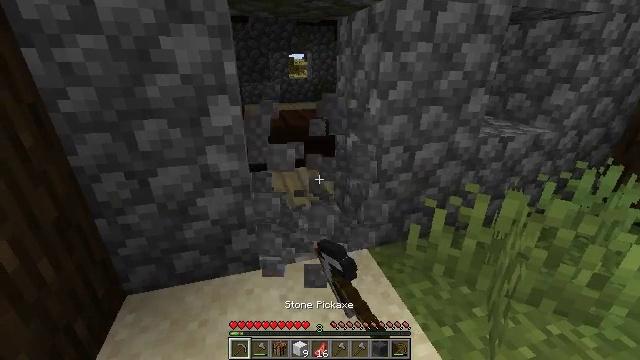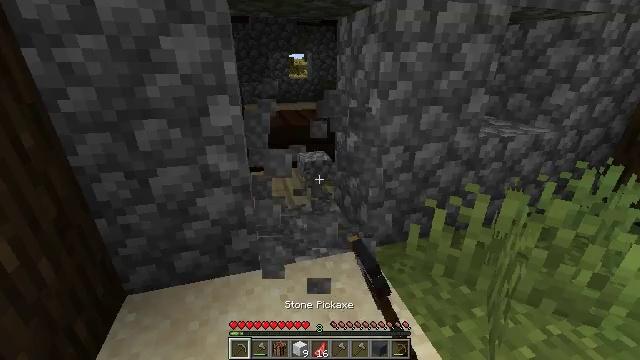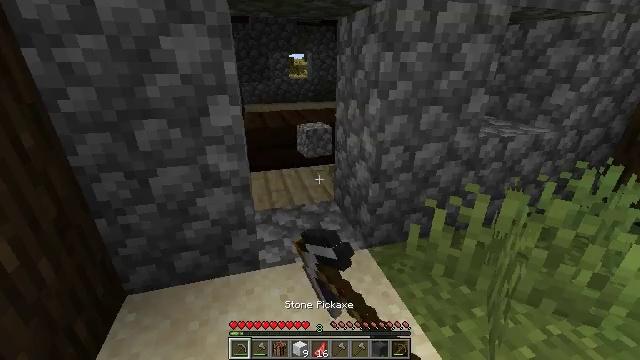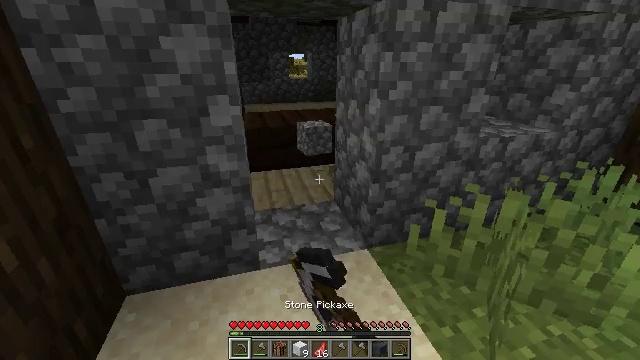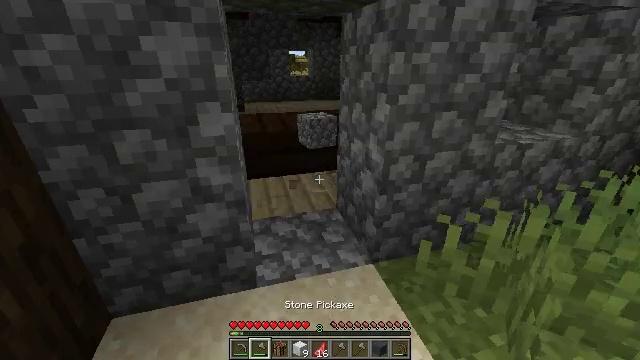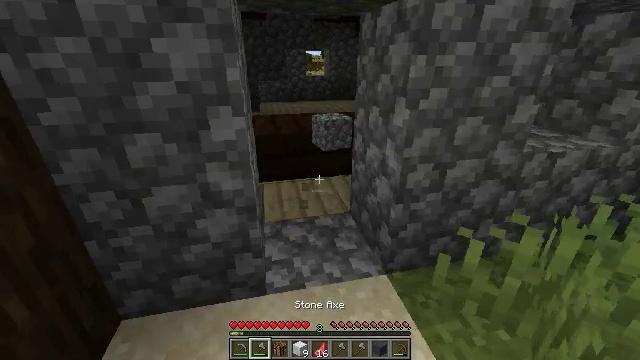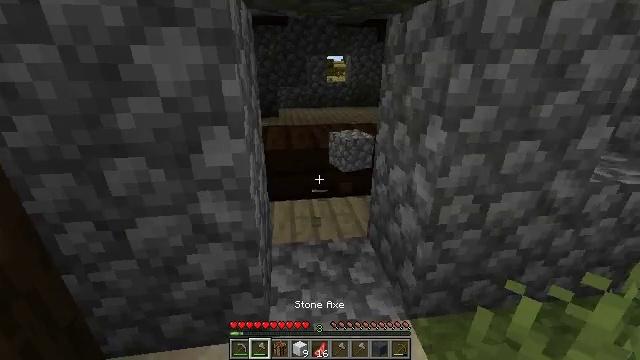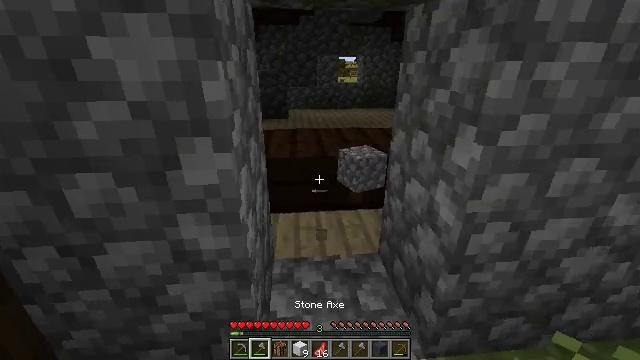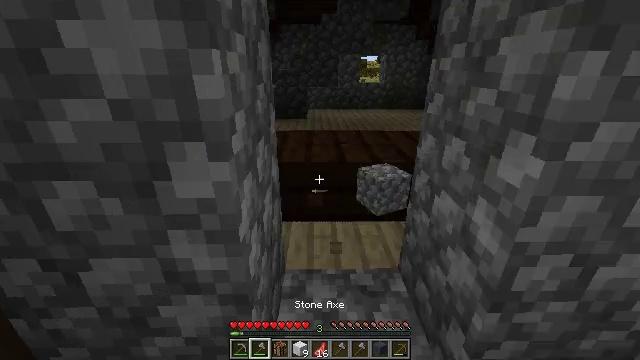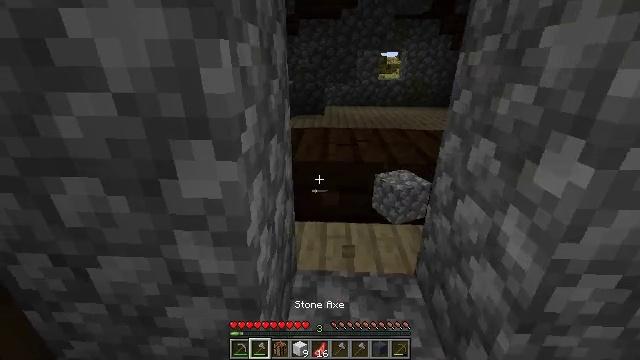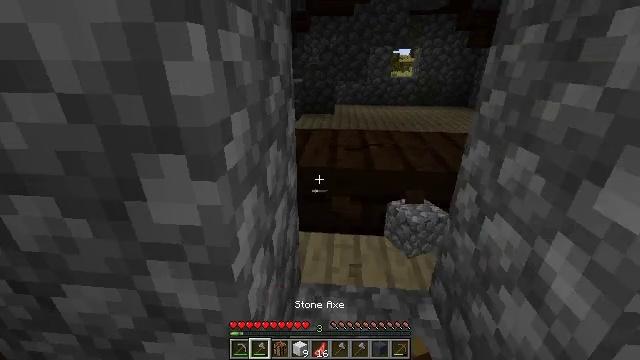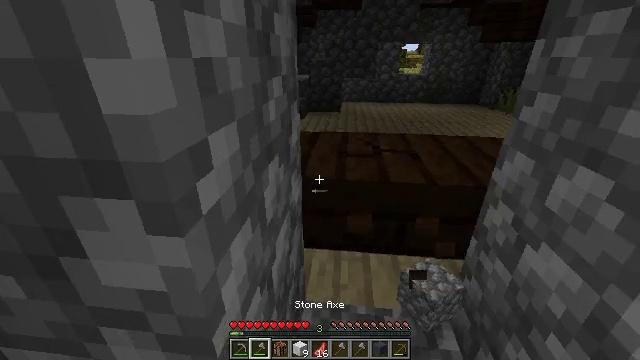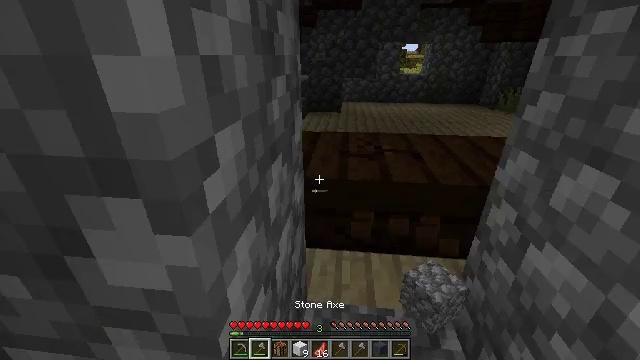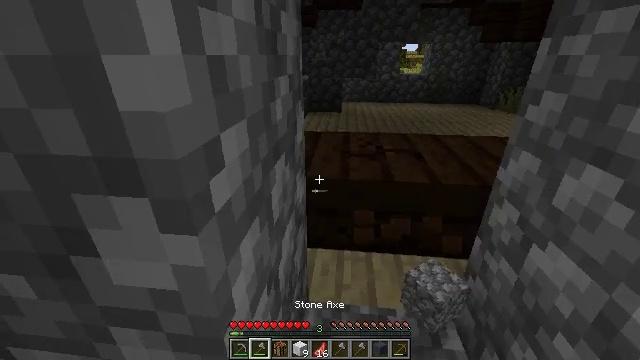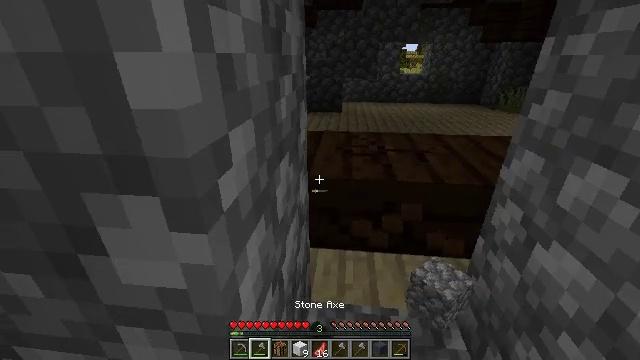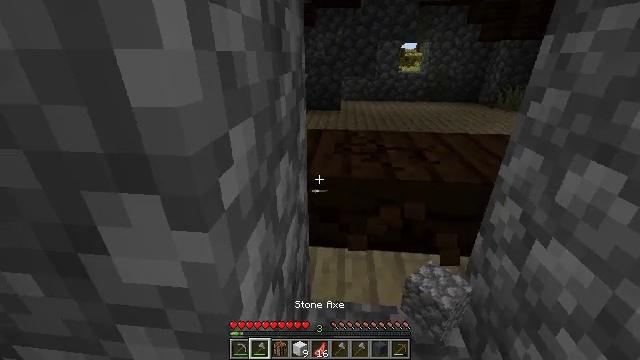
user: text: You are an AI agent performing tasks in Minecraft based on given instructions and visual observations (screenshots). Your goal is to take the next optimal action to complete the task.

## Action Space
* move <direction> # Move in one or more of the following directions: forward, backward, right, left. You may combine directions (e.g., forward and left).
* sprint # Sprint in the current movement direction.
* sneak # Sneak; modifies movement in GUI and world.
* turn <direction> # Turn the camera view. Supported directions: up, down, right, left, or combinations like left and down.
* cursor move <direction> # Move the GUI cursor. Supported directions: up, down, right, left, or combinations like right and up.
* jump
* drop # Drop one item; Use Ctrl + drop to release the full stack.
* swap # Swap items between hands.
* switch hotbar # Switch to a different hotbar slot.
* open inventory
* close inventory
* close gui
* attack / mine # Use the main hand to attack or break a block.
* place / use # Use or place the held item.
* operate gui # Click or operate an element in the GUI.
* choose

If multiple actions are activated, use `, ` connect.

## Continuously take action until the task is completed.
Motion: motion action
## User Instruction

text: Use a tool to break the dark oak slab.
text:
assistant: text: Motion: attack / mine
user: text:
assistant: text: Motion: attack / mine
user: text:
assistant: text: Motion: move forward, attack / mine
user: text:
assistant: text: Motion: move forward, attack / mine, switch to hotbar 2
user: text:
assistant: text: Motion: move forward, turn left, attack / mine, switch to hotbar 2
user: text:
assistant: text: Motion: move forward, turn left and up, attack / mine, switch to hotbar 2
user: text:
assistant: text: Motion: move forward, turn left, attack / mine, switch to hotbar 2
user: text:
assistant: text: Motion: move forward, turn left, attack / mine
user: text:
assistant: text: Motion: move forward, turn left, attack / mine
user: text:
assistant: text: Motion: move forward, turn left, attack / mine
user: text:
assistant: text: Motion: move forward, turn left, attack / mine
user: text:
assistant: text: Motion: attack / mine
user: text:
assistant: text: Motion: attack / mine
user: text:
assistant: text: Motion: attack / mine
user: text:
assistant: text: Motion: attack / mine
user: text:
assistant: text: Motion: turn right, attack / mine
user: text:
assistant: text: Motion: turn right, attack / mine
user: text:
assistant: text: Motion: turn right, attack / mine
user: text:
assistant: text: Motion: turn left, attack / mine
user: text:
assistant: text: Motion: attack / mine
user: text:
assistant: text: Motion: move forward, attack / mine
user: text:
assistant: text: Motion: move forward, attack / mine
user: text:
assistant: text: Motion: move forward and move right, attack / mine
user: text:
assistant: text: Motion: move forward and move right, attack / mine
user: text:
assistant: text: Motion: move forward and move right, attack / mine
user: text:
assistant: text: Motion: attack / mine